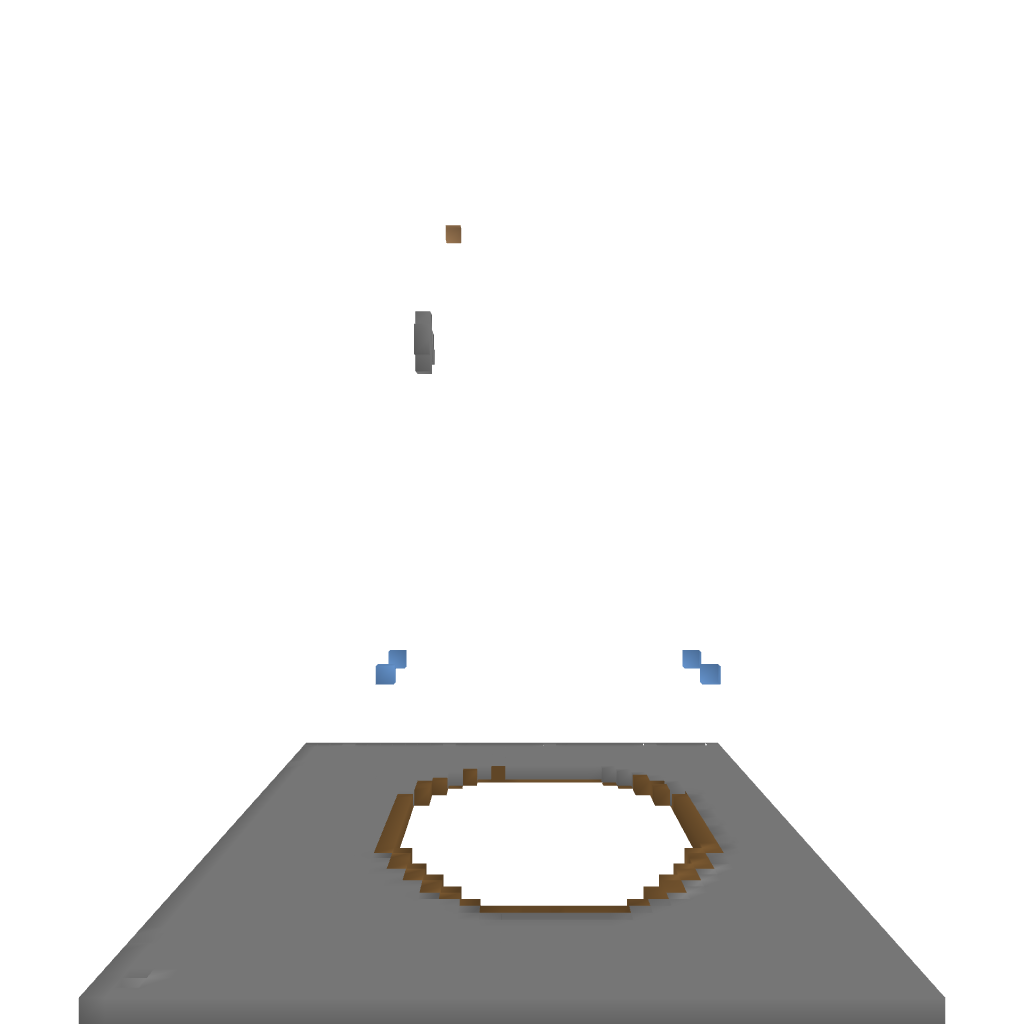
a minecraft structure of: Flushable Toilet - By Cybersneeze bad low quality